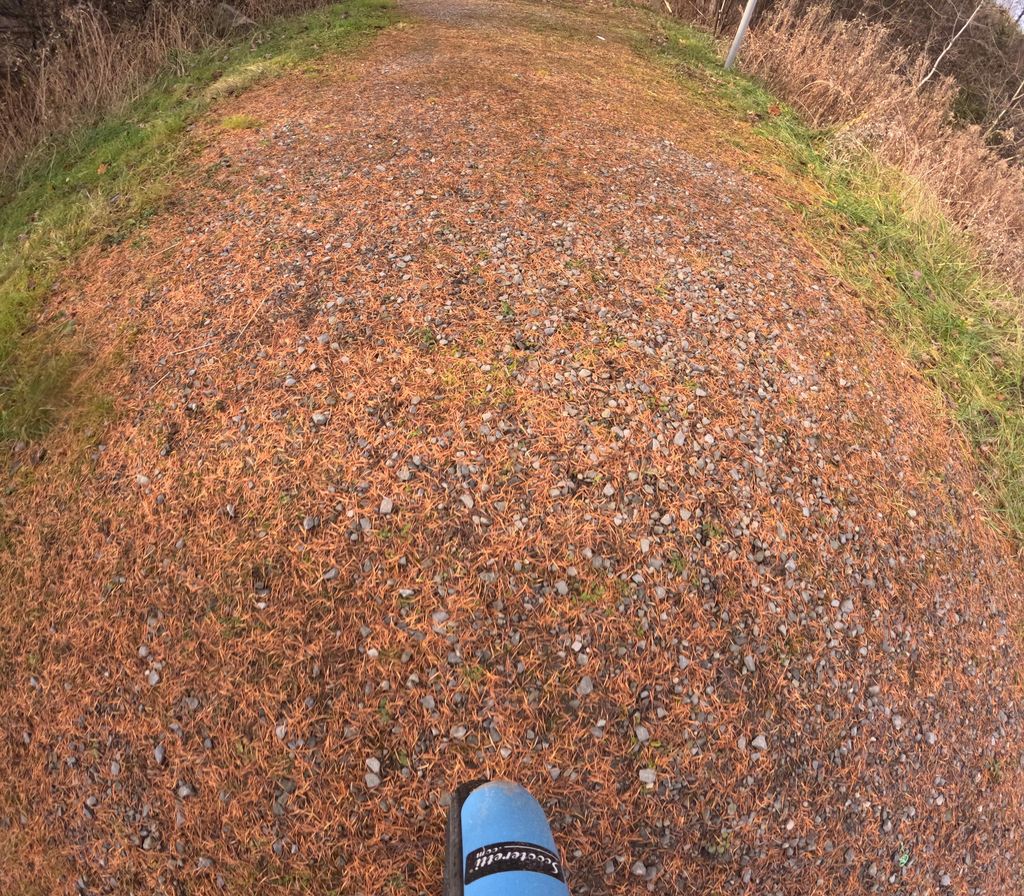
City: ottawa-gatineau